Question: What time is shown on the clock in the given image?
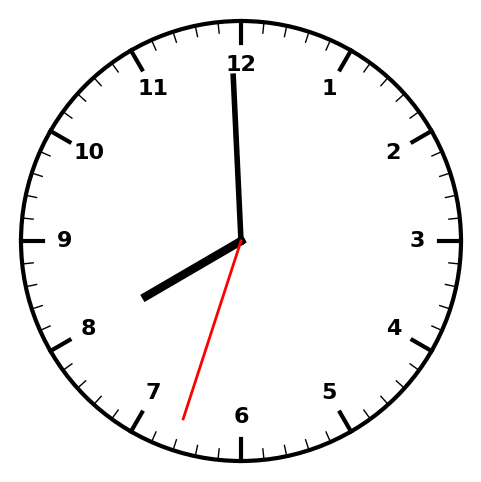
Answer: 07:59:33